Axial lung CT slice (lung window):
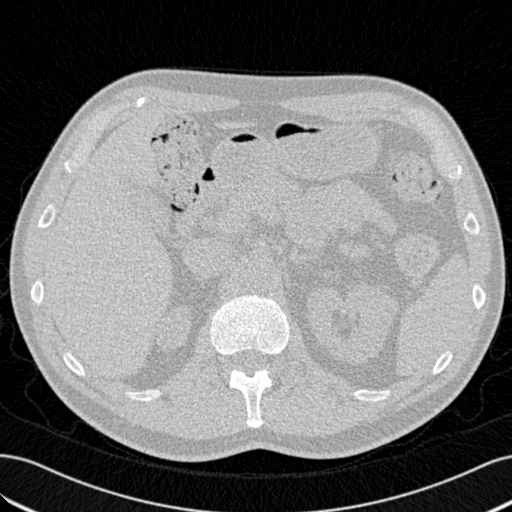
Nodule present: no